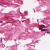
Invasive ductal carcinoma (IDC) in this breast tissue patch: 0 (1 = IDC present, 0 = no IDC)